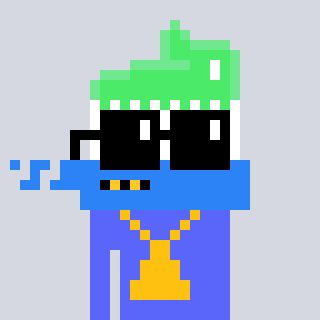
a pixel art character with square black sunglasses, a toothbrush-shaped head and a purple-colored body on a cool background